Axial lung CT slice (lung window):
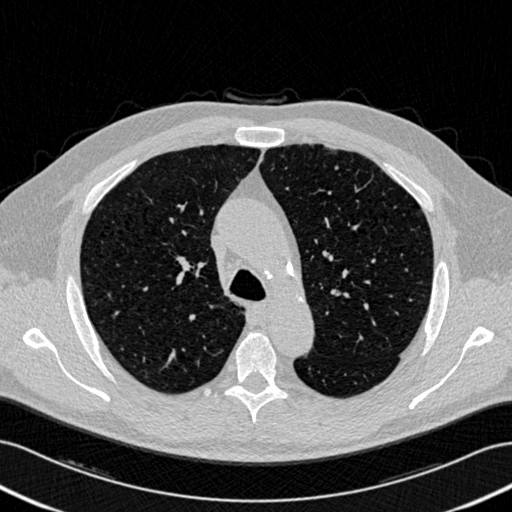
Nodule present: no